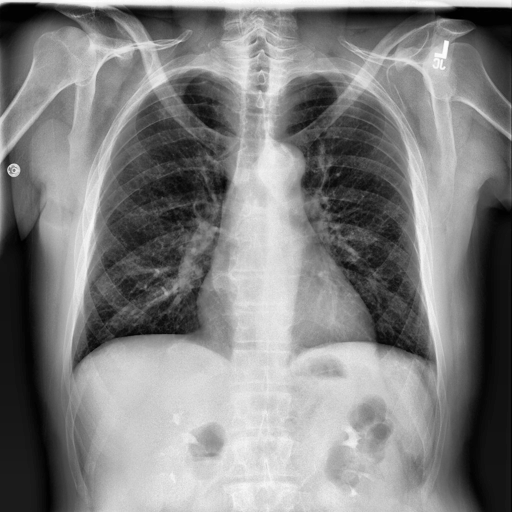
Finding: NORMAL